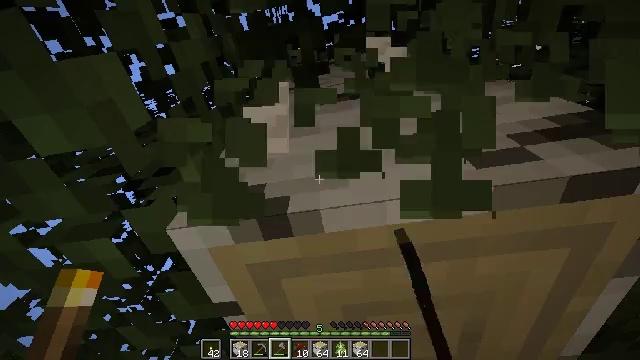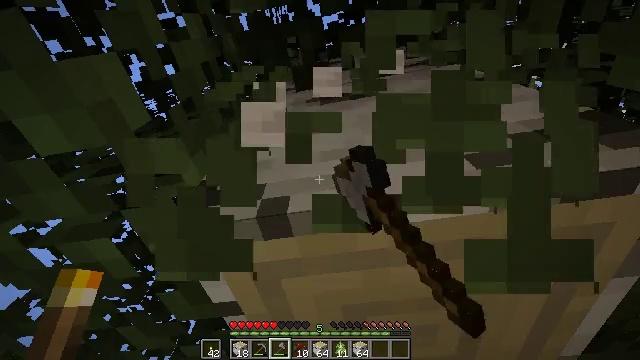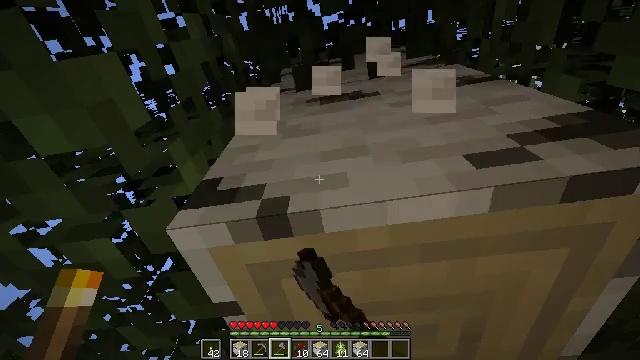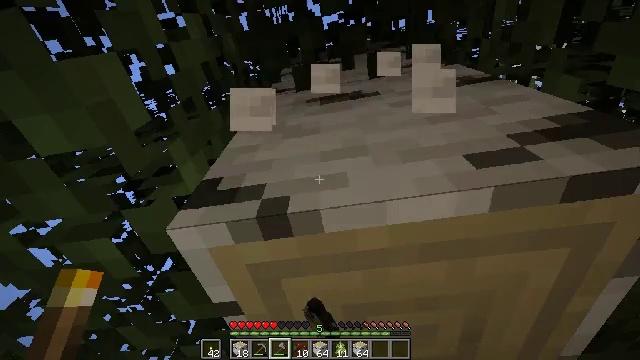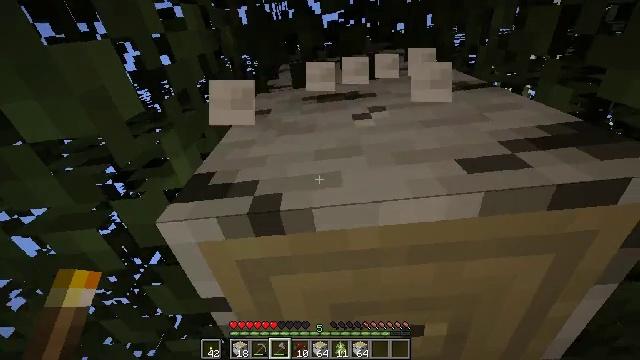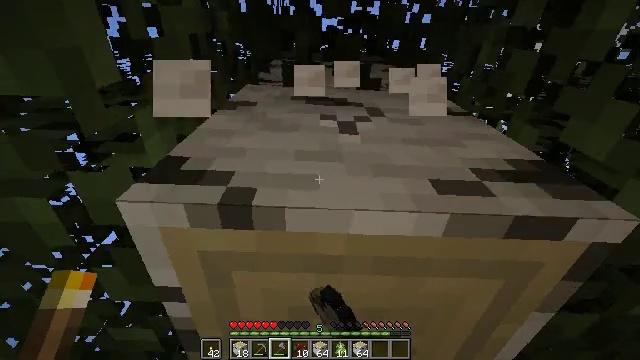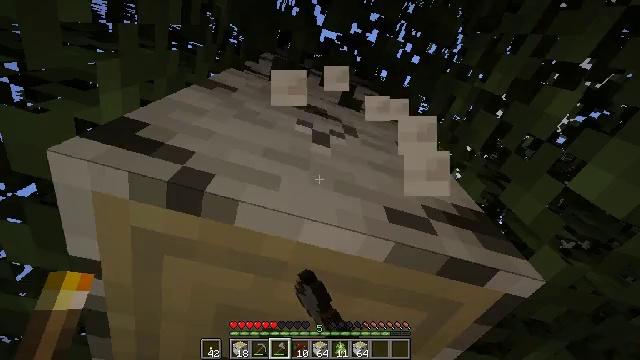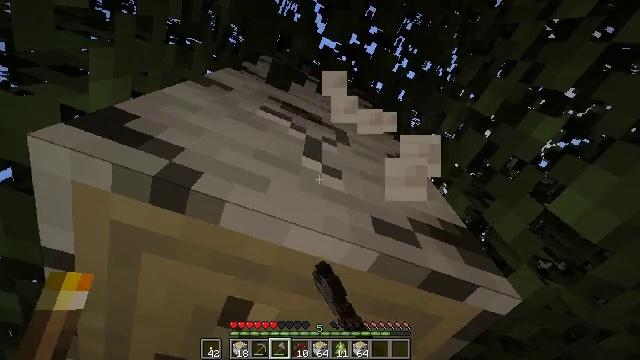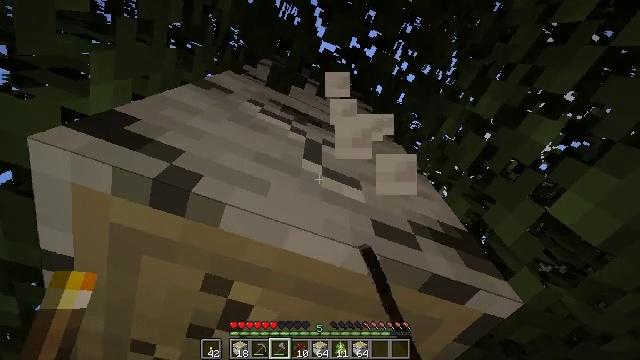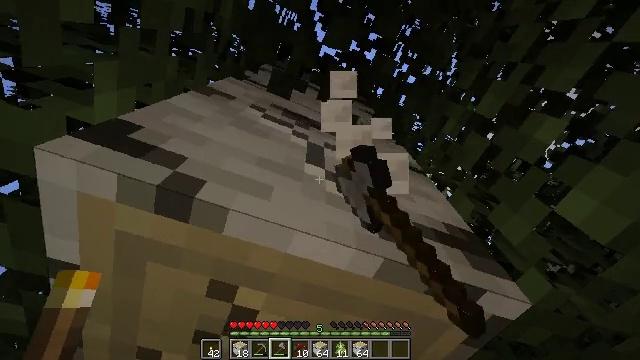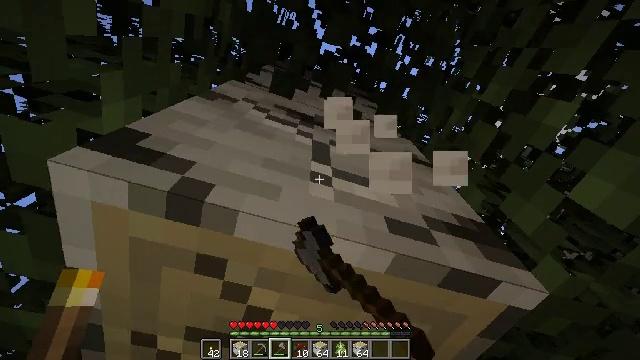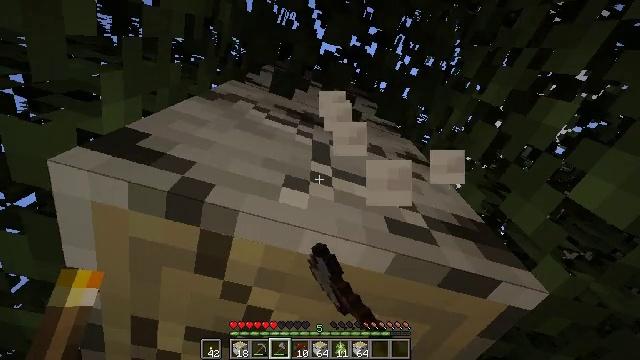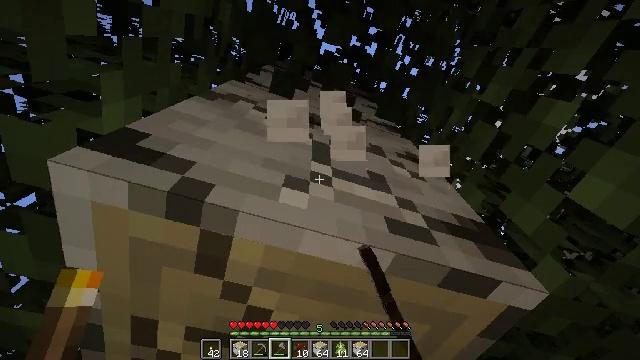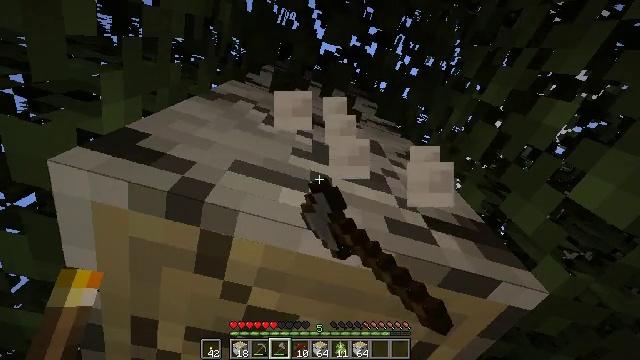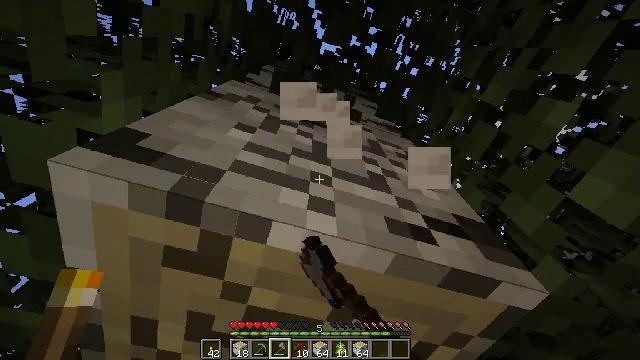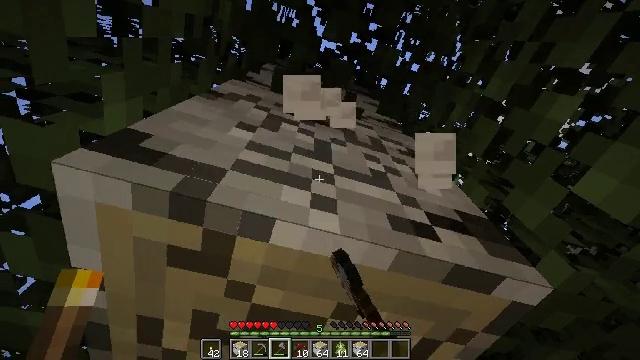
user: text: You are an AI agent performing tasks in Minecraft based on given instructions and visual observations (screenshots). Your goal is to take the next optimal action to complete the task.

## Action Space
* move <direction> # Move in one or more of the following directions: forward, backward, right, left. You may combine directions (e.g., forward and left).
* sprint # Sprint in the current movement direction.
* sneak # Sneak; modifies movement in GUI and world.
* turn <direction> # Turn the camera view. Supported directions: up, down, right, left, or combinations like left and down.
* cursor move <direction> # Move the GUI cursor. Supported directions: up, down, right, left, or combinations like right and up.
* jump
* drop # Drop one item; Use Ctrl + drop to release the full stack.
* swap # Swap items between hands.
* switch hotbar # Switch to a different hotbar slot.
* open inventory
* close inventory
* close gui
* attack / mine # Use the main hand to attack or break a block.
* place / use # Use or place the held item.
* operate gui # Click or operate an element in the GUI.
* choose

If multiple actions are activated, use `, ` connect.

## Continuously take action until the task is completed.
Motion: motion action
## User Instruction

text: Chop down the birch log.
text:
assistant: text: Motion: attack / mine
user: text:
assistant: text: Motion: attack / mine
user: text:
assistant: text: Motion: attack / mine
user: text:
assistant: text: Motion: turn right, attack / mine
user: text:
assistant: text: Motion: turn right, attack / mine
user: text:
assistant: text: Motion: turn right and up, attack / mine
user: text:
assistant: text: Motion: turn right and up, attack / mine
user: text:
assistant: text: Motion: attack / mine
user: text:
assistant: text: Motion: turn left, attack / mine
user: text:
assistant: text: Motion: turn left, attack / mine
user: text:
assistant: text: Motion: attack / mine
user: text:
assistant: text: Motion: attack / mine
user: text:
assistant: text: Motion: attack / mine
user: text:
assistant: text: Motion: attack / mine
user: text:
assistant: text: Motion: attack / mine
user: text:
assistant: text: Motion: turn left and down, attack / mine
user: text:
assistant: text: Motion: turn right, attack / mine
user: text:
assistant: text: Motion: attack / mine
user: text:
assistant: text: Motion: attack / mine
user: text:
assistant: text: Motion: turn left, attack / mine
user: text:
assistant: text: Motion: turn left and down, attack / mine
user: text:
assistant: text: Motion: move forward, turn left and down, attack / mine, jump
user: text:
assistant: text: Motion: move forward, attack / mine, jump
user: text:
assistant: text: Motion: move forward, attack / mine, jump
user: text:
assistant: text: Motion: move forward, turn down, attack / mine, jump
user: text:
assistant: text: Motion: move forward, turn right and down, attack / mine, jump
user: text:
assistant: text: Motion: move forward, turn right, attack / mine
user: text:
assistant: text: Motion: attack / mine
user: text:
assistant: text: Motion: attack / mine
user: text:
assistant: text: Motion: turn up, attack / mine